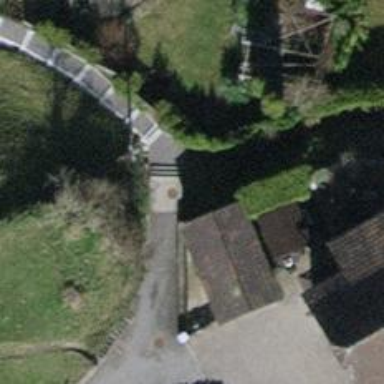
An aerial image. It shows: Paved steps on the road.